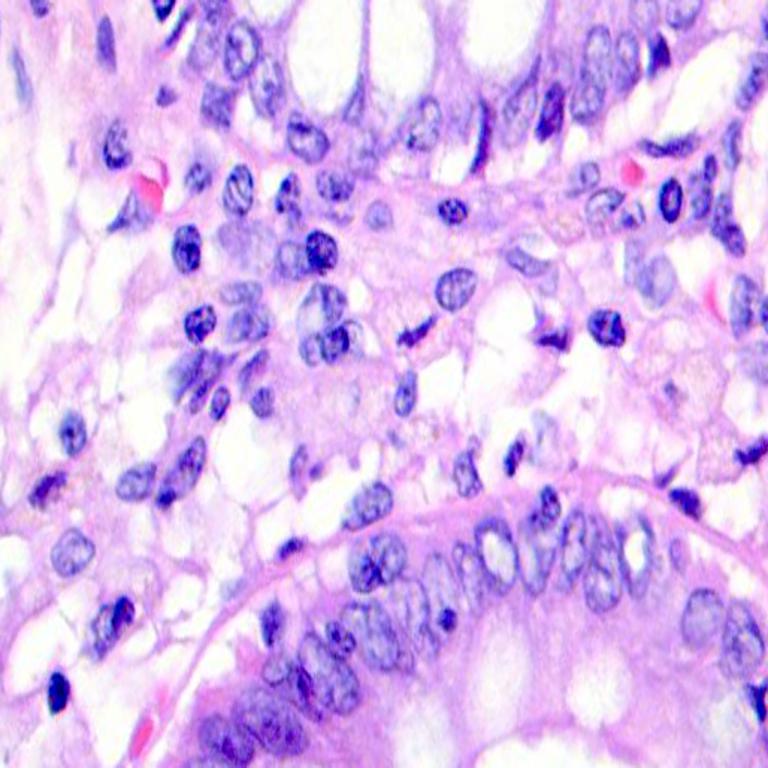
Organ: colon
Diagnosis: benign